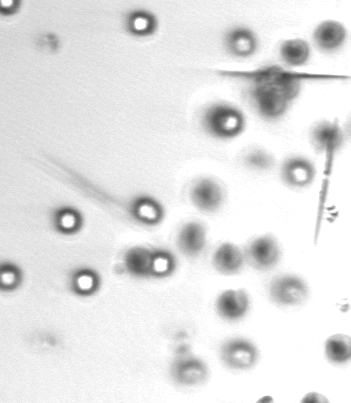
Label: Phaeocystis